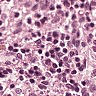
Metastatic tissue present: no